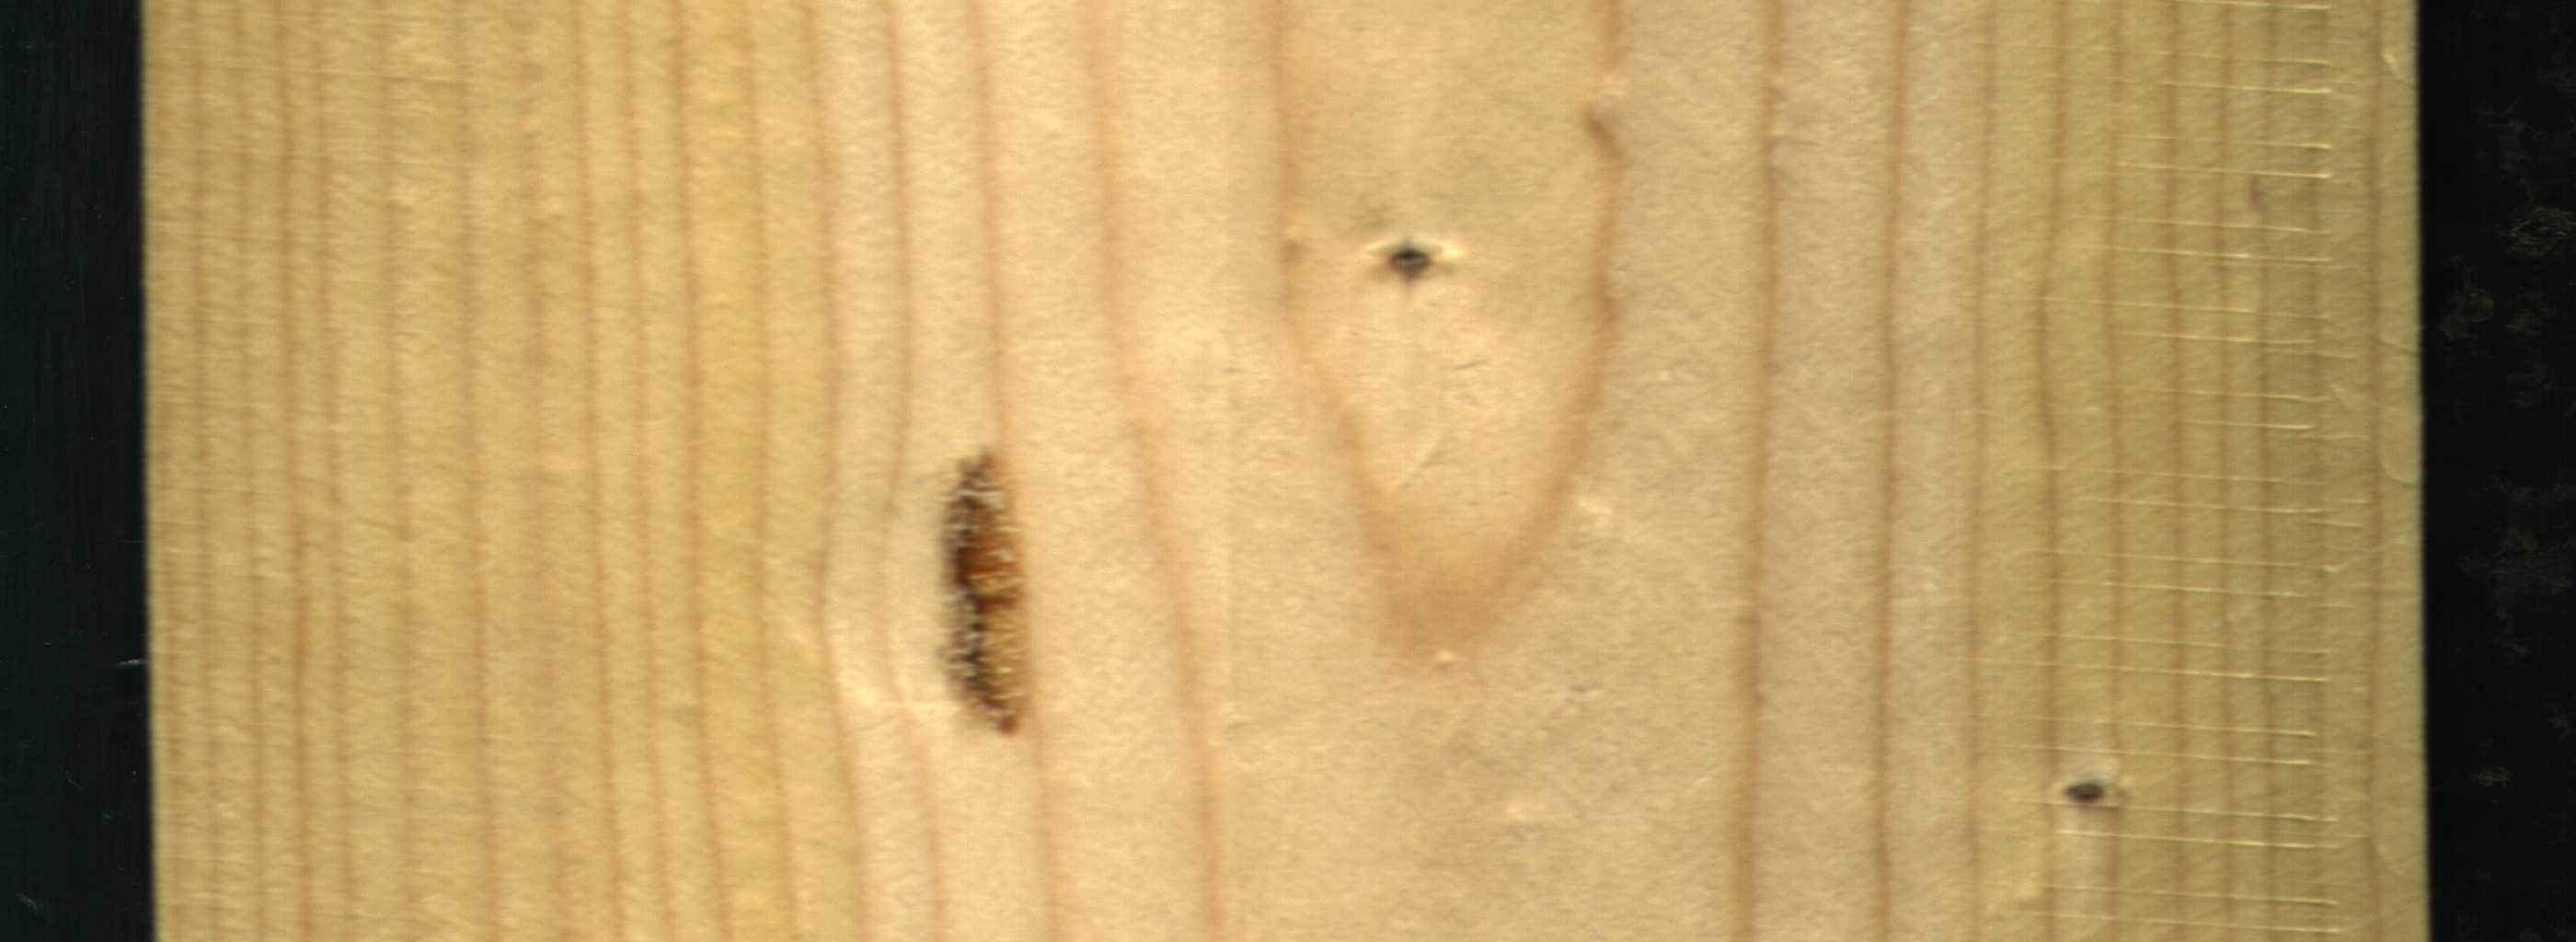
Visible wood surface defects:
resin
Live_Knot
Live_Knot